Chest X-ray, PA view. Patient: 67 years old, sex F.
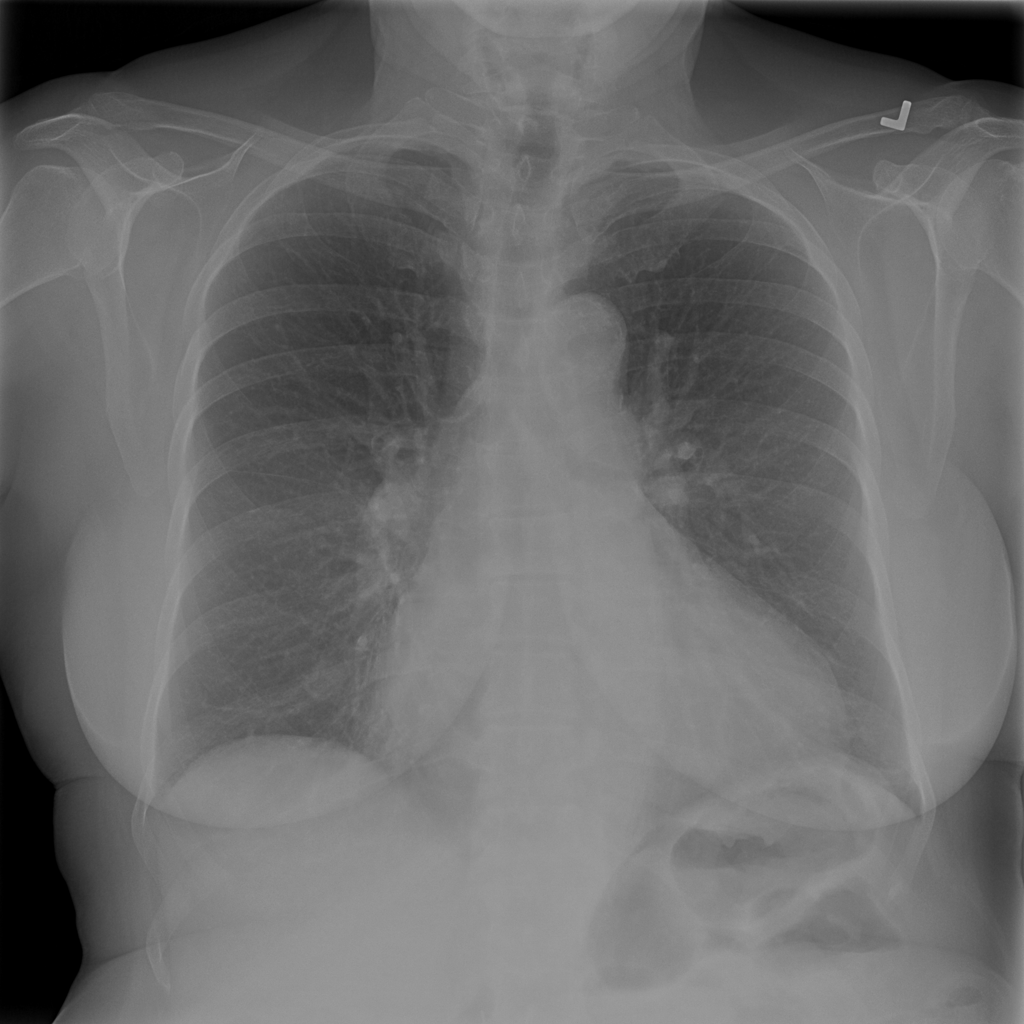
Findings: Cardiomegaly, Effusion